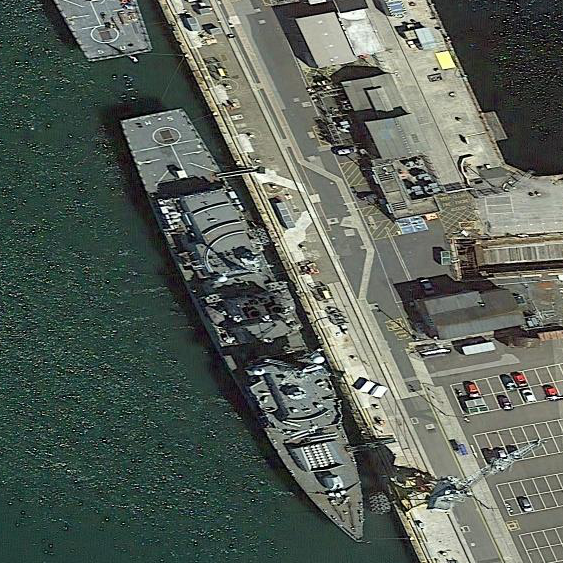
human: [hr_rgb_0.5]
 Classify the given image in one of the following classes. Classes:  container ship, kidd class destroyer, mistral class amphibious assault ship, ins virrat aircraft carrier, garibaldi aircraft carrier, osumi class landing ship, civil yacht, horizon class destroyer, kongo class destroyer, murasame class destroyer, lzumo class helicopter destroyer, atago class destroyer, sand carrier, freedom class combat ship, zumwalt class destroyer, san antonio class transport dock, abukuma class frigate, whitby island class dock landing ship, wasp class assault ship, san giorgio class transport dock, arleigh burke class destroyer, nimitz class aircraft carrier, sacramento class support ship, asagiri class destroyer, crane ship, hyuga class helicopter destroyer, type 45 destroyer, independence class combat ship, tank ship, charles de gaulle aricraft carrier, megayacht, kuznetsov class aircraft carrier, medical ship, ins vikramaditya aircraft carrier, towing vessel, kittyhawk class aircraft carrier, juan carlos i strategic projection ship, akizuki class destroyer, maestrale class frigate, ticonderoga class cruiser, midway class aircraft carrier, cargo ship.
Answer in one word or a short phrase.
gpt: Type 45 destroyer